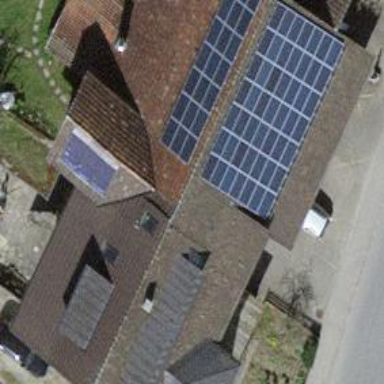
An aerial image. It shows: Solar power generator.